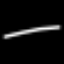
Label: line